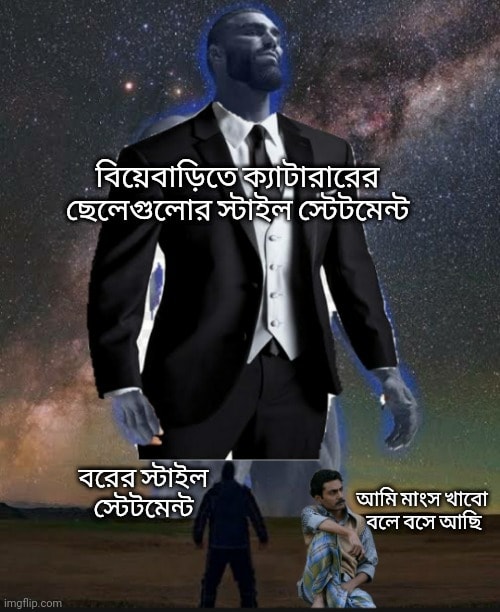
Text: বিয়েবাড়িতে ক্যাটারারের ছেলেগুলোর স্টাইল স্টেটমেন্ট, বরের স্টাইল স্টেটমেন্ট, আমি মাংস খাবো বলে বসে আছি
Label: Non Hate